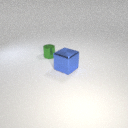
small green metal cylinder to the left of large blue metal cube